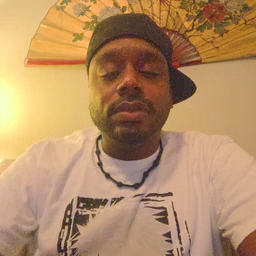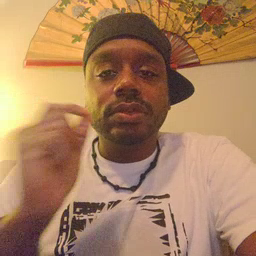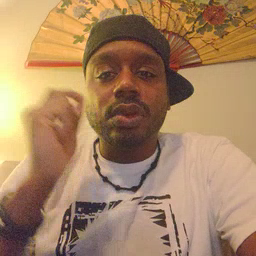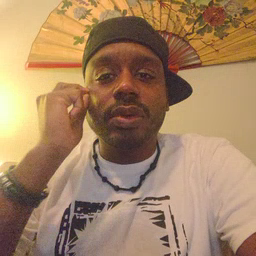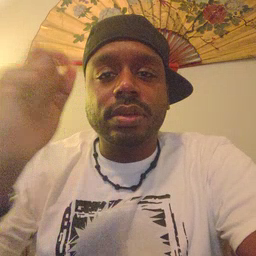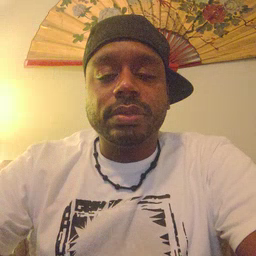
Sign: store